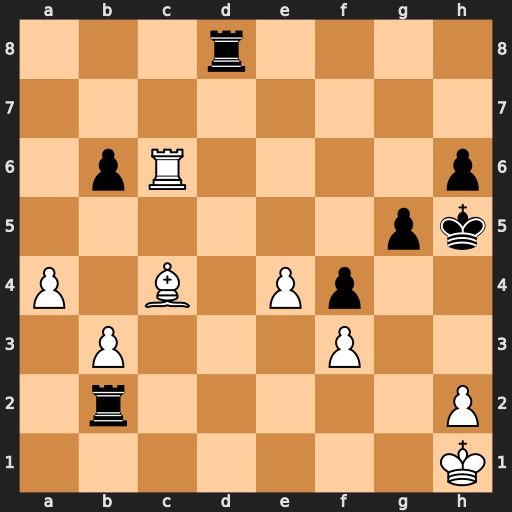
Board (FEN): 3r4/8/1pR4p/6pk/P1B1Pp2/1P3P2/1r5P/7K
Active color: w
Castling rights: -
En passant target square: -
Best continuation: Bf7+ Kh4 Rxh6#